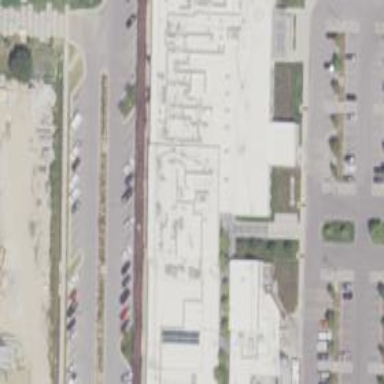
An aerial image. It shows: Retail building that is part of mall.